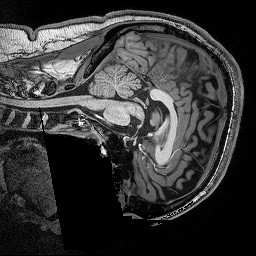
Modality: T1w
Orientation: sagittal
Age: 22
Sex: male
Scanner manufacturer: siemens
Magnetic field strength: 3 T
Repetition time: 2.5 s
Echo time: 0.00343 s